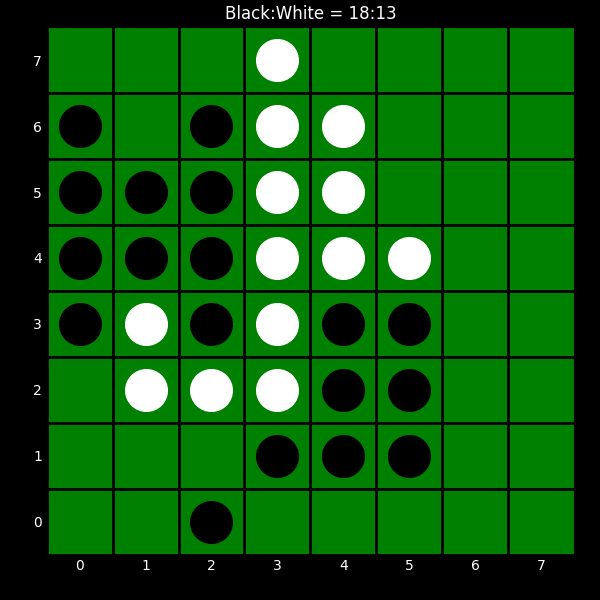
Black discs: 18
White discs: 13